Question: I have a Talend job that I am trying to refactor to run iteratively. The original job would put a value into the global map in a prejob->tJava, and then a fileInput uses that value to open a file (tFileInputDelimited) and execute rowMain within the subjob. The fileInput also has a OnSubjobOk that triggers another fileInput, which has a series of rowMain processes.
I am now trying to refactor the job so that the tJava prejob sets up a list and adds it to the globalMap. I am then using an iterator with iterate to tJavaFlex, which then has an iterate to the fileInput triggering the first subjob. However, I can't trigger the 2nd subjob from the first subjob, and wondering how I could iterate a whole series of subjobs from 1 iterator.
How could I design the job as such?
Here's a sample of the original job. It took a context parameter to specify a file name which was then used by "read demo". I want to iterate through all subjobs for each file. The job needs to finish the first subjob, and then complete 2nd, 3rd and 4th subjobs before doing the next iteration with the next filename. The prejob just set a default on the file name if it wasn't supplied, and isn't necessary.
I've tried a way to use a tIterate through into "read demo" component, but not able to get it working as needed.

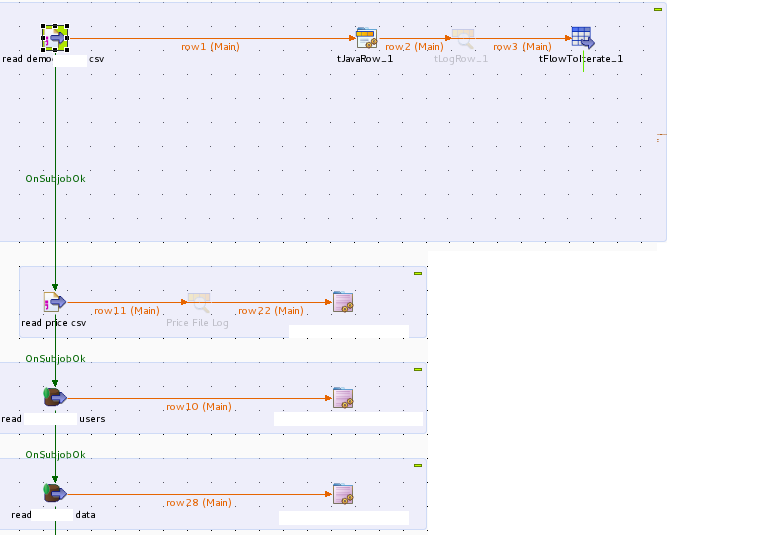
Answer: Instead of OnSubJobOK simply use the tFlowToIterate -> Iterate link to trigger the read price CSV.
Keep in mind that the Read price CSV filename can't be changed easily in the job. When you add an iterate link, the whole readCSV will be part of the subjob, and it is a pain to change it dynamically. Still you have a few options:
- - -